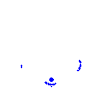
Particle: pion